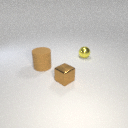
small brown metal cube to the right of large brown rubber cylinder